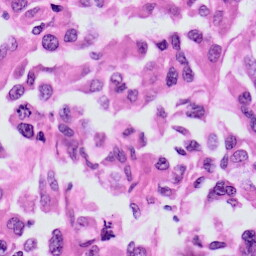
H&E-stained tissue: Skin